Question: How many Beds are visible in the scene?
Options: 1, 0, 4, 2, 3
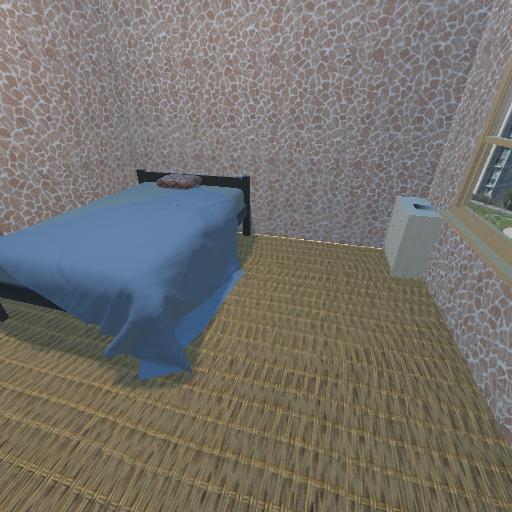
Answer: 1